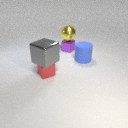
large yellow metal sphere to the right of large gray metal cube